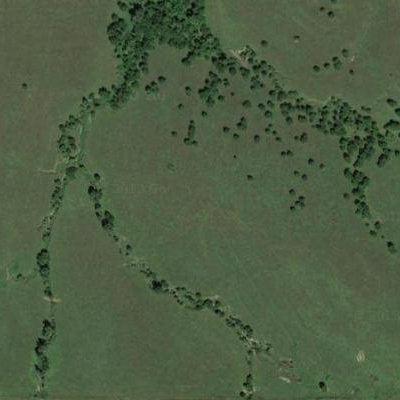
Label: Grass